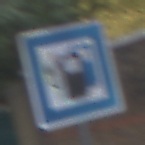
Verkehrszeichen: LadestationFuerElektrofahrzeuge
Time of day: MorningAfternoon
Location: Outdoor (Urban)
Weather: Overcast
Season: NotSpecified
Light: Natural